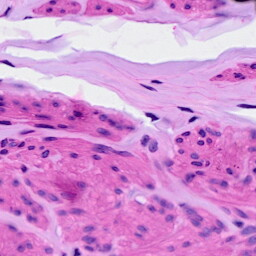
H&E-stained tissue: Ovarian